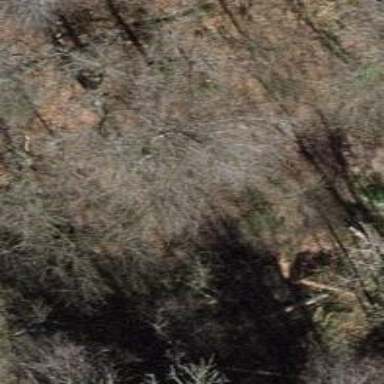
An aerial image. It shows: Path with woodchips surface.